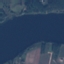
Land use / land cover class: River